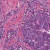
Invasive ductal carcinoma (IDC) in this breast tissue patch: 1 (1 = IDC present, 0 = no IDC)